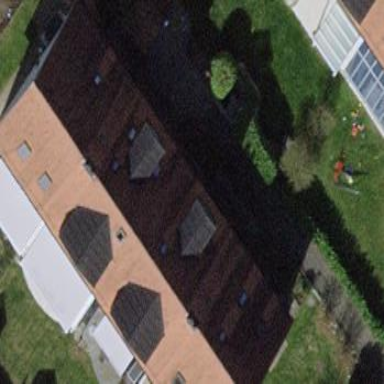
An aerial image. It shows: Terrace building.